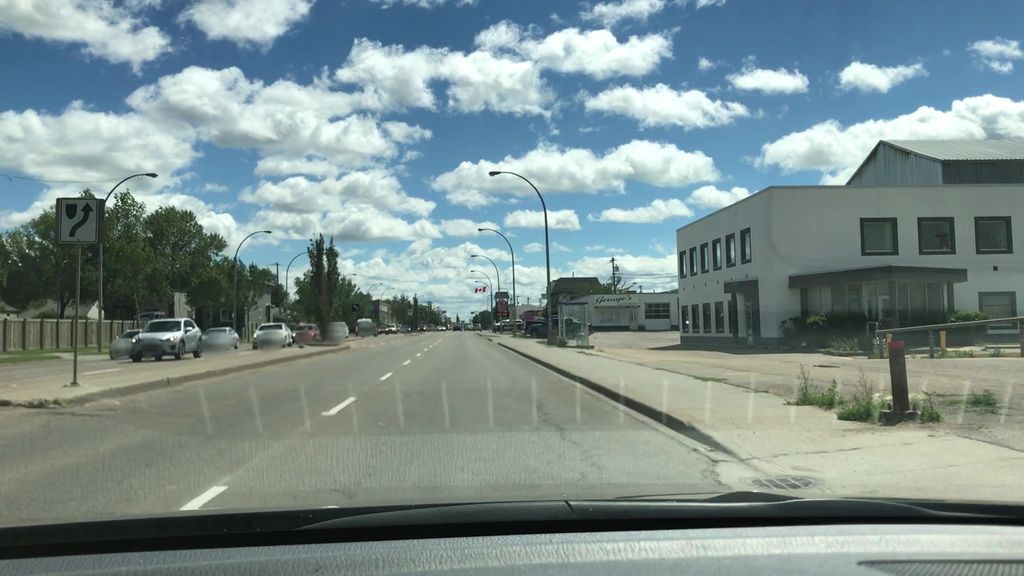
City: edmonton